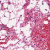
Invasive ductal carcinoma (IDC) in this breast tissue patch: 0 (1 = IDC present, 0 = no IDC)